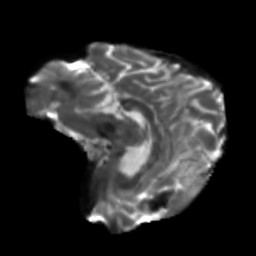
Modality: T2w
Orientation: sagittal
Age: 62
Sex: female
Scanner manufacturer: siemens
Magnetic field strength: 3 T
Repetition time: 5.25 s
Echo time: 0.08 s